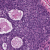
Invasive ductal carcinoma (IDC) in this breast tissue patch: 0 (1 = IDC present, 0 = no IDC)